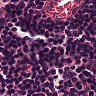
Metastatic tissue present: no